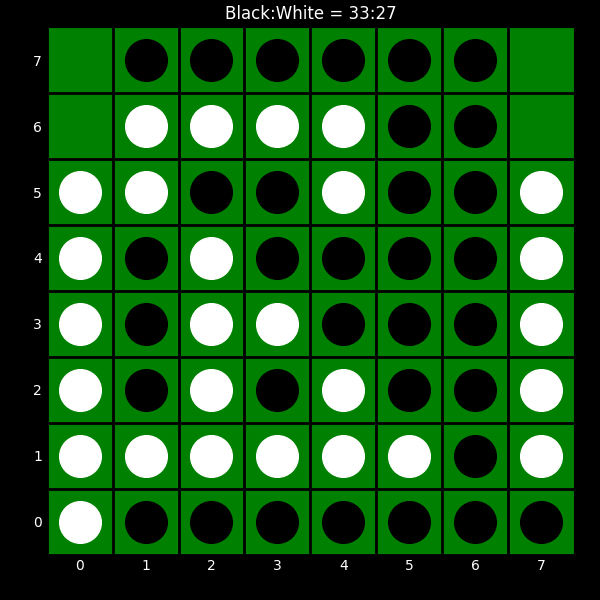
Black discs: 33
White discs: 27